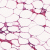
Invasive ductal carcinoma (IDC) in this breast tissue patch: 0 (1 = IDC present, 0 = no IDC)